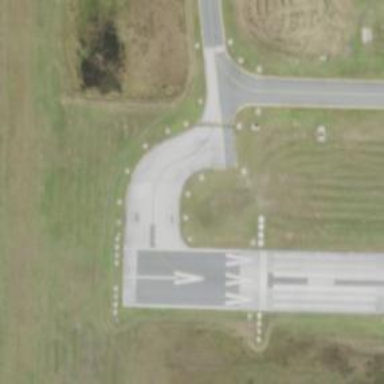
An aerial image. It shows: Image of taxiway at airport.